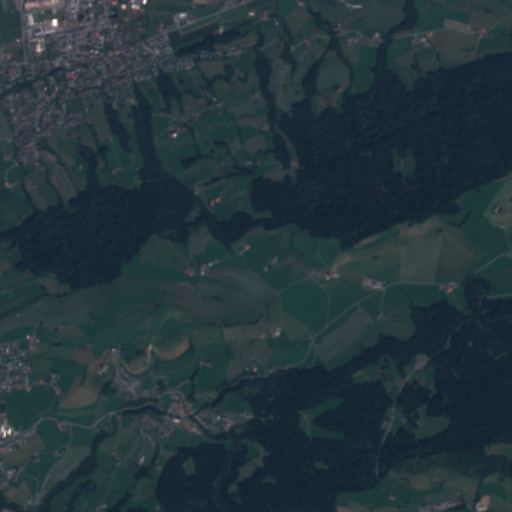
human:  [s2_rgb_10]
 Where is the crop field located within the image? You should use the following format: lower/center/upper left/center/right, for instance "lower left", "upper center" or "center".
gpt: The crop field is located in the upper left of the image.
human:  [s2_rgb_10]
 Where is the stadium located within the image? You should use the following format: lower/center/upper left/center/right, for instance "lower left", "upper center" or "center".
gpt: The stadium is located in the upper left of the image.
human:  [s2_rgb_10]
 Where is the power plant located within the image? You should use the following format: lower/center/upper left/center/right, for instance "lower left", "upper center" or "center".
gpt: There is no power plant in the image.